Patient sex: F
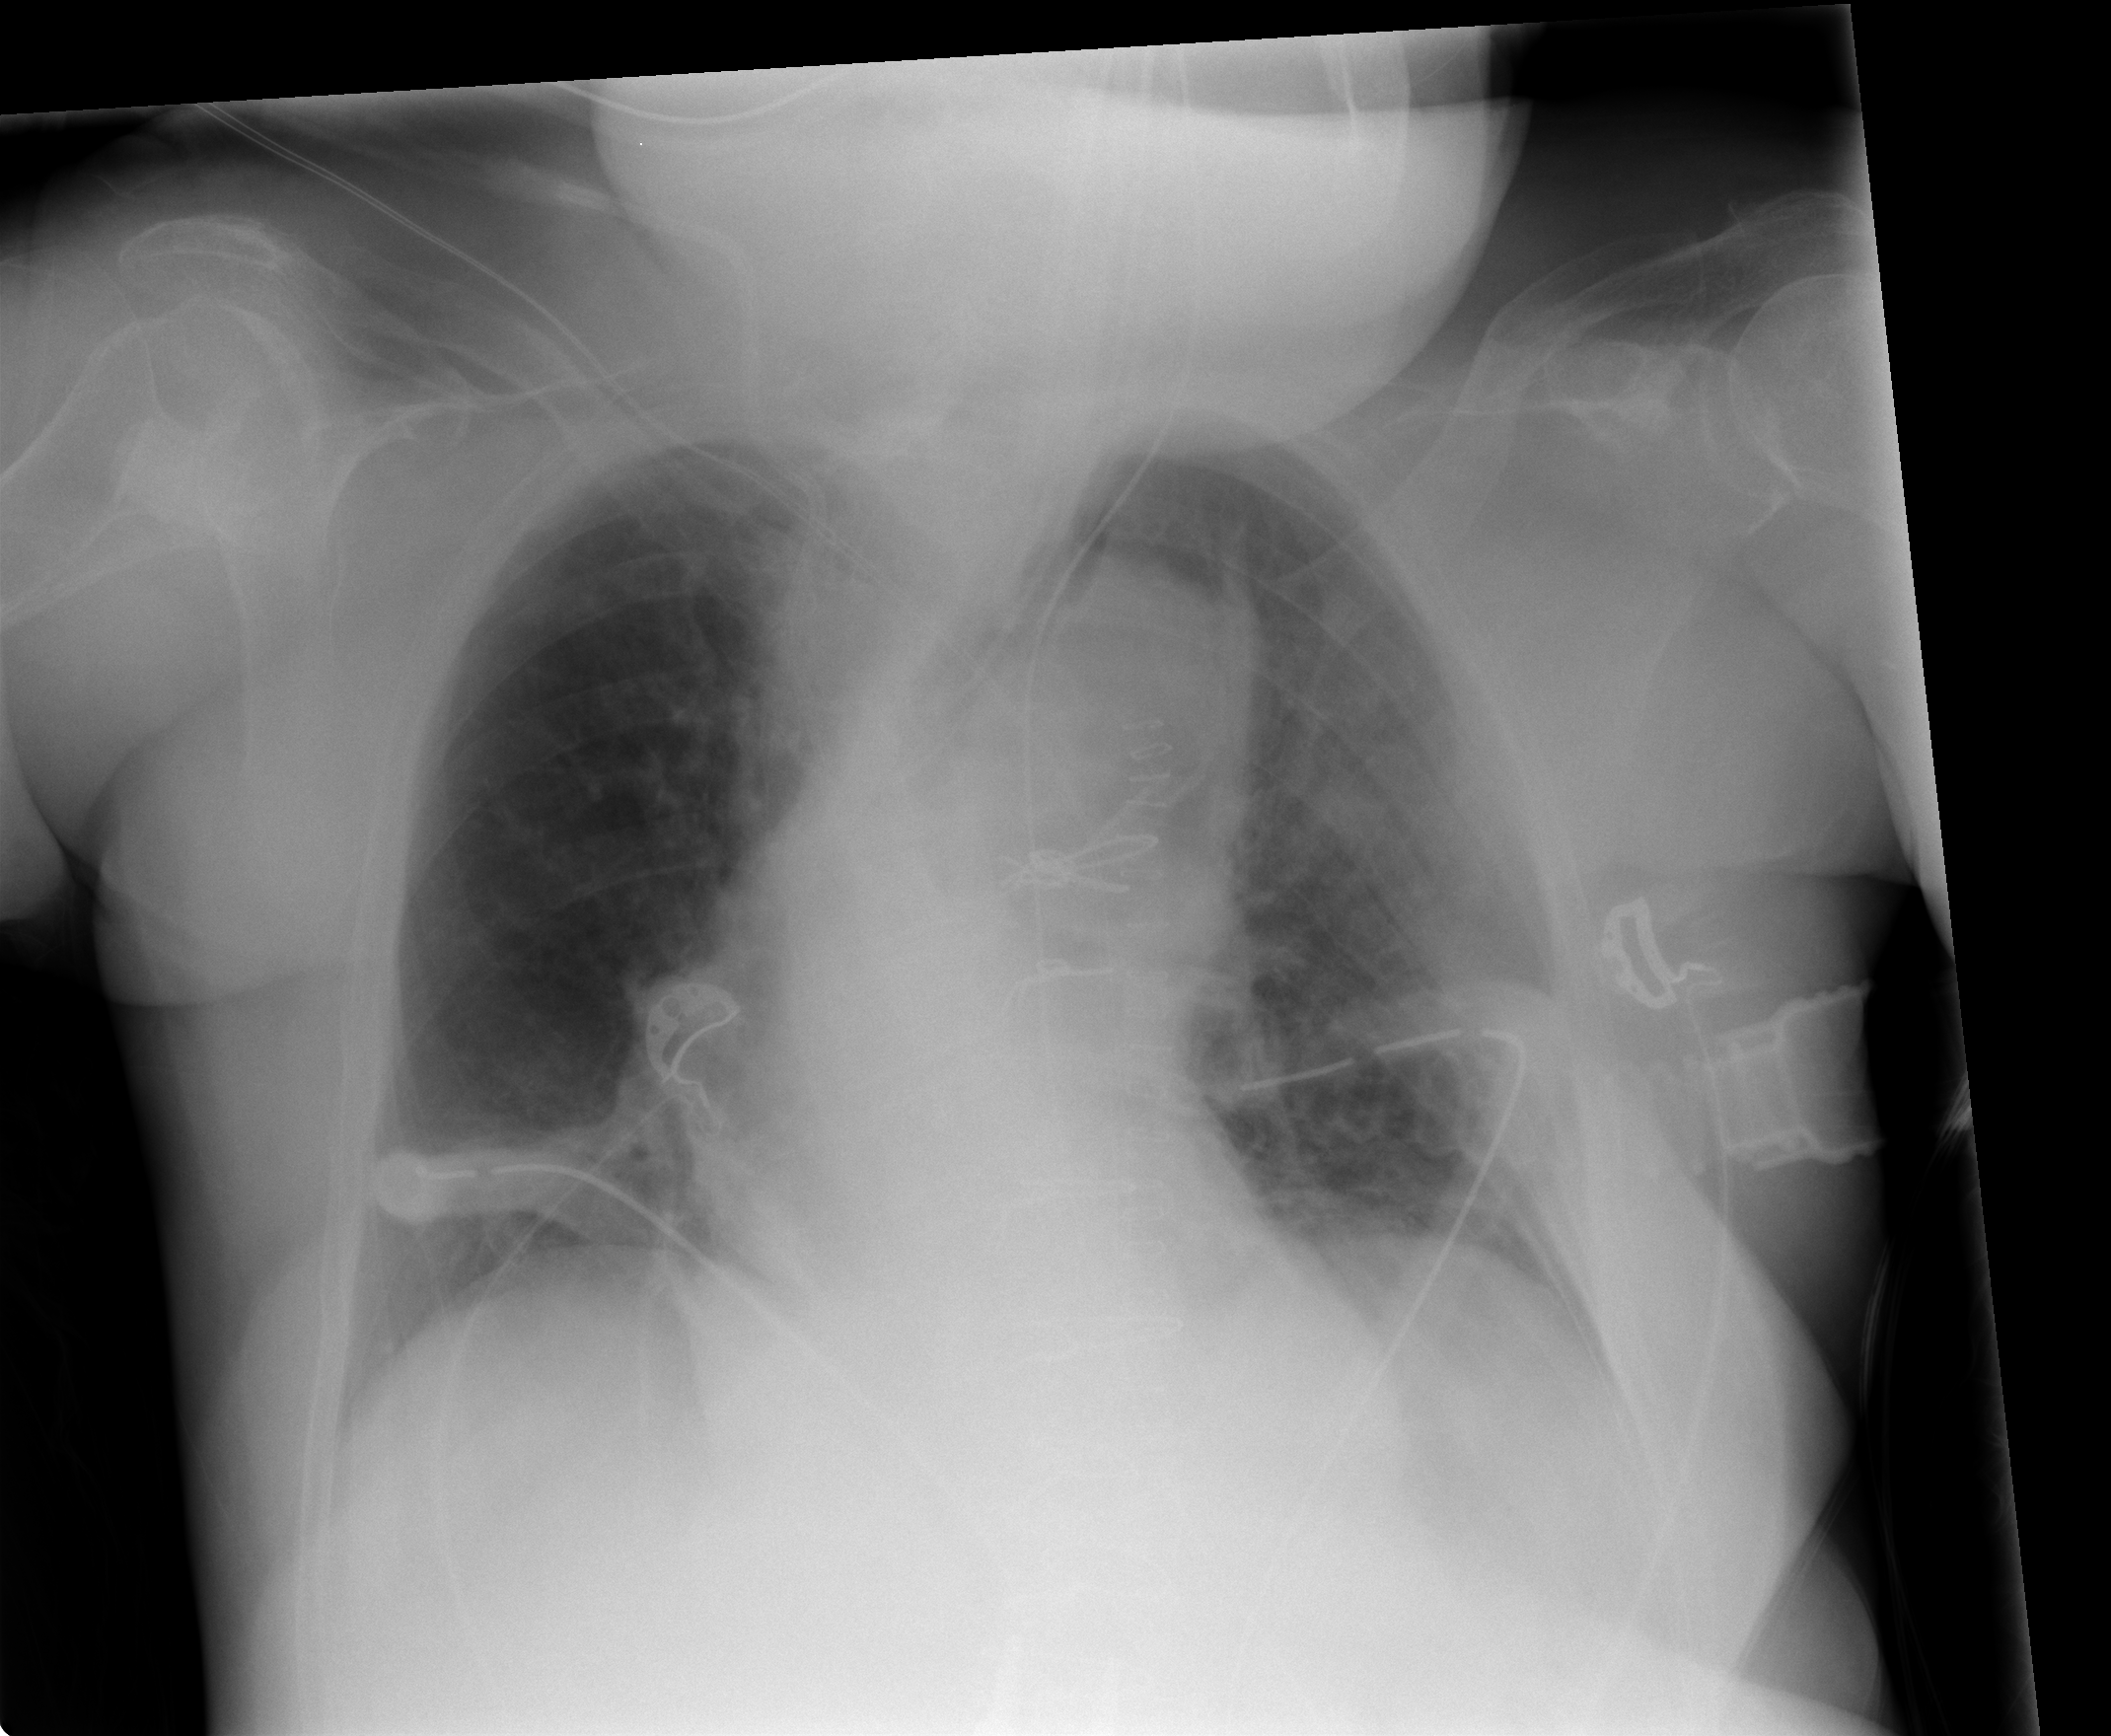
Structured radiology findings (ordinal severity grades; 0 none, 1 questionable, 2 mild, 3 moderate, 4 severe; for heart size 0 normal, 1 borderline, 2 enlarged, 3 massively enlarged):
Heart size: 0
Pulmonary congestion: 2
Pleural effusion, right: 1
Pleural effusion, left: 2
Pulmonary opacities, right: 0
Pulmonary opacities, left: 3
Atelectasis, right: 2
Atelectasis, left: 2